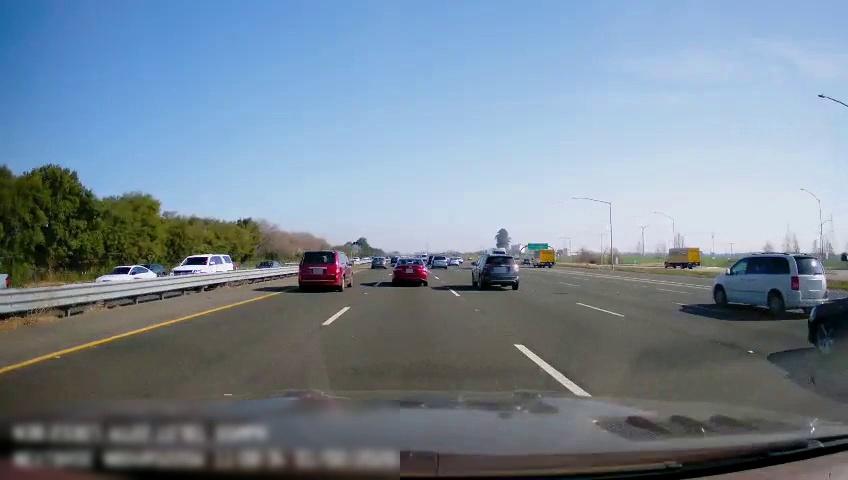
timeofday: Day
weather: Sunny
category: Drivable Space
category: Drivable Space
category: Vehicles | Truck
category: Vehicles | Van
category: Vehicles | Car
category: Vehicles | SUV
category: Vehicles | Van
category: Vehicles | Car
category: Vehicles | SUV
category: Vehicles | Car
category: Vehicles | Van
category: Vehicles | Van
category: Vehicles | Car
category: Vehicles | Truck
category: Vehicles | SUV
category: Vehicles | Truck
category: Vehicles | Car
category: Vehicles | Car
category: Vehicles | Car
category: Lanes | Alternate Lane
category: Lanes | Current Lane
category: Lanes | Current Lane
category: Lanes | Alternate Lane
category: Lanes | Alternate Lane
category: Lanes | Alternate Lane
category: Lanes | Alternate Lane
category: Lanes | Alternate Lane
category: Traffic | Signs
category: Traffic | Signs